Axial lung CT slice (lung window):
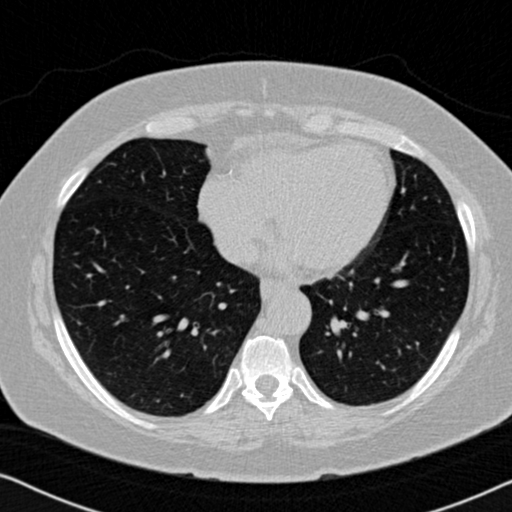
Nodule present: no